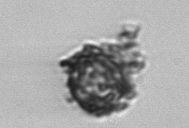
Label: Thalassiosira_TAG_external_detritus